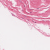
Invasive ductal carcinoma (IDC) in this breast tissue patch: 0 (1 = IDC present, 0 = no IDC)